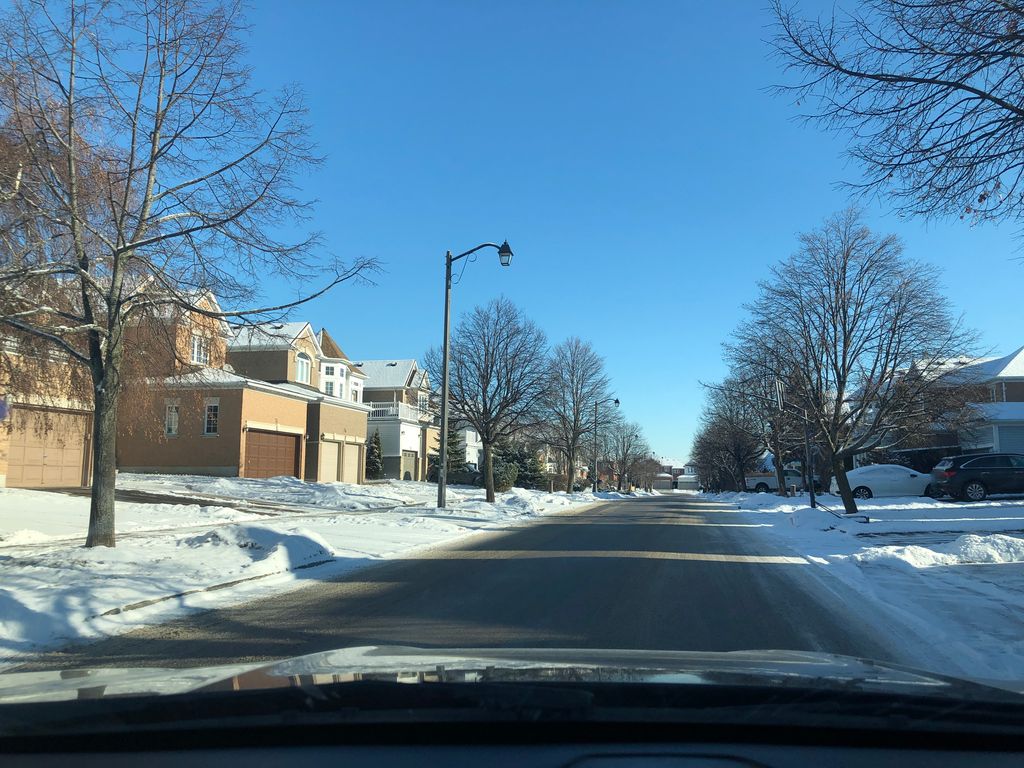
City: toronto